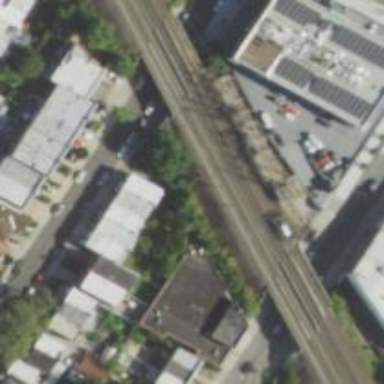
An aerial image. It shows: Railway track with contact lines for electrification.